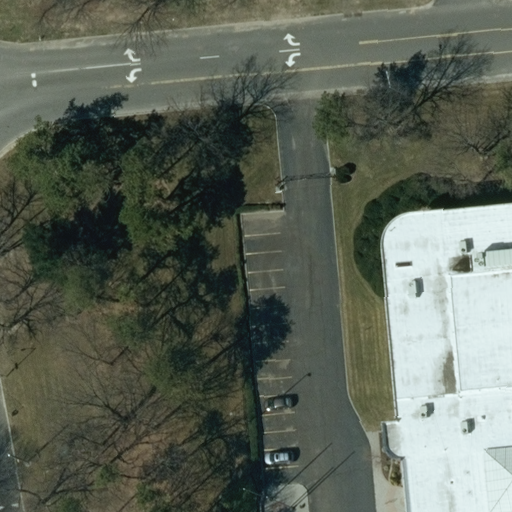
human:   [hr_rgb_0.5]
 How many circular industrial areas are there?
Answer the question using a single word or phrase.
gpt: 0

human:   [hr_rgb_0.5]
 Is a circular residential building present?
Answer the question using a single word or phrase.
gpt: no

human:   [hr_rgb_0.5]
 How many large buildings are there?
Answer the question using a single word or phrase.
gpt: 1

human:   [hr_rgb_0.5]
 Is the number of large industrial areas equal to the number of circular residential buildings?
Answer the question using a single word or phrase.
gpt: no

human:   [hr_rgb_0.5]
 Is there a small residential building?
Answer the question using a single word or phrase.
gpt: no

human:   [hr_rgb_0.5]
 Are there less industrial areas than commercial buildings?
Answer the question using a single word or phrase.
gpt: no

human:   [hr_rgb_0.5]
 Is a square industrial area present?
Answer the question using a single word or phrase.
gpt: no

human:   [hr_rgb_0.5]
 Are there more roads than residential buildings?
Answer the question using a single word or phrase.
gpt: yes

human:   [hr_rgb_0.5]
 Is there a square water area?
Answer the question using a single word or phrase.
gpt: no

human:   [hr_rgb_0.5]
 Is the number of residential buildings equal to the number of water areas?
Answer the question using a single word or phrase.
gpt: yes

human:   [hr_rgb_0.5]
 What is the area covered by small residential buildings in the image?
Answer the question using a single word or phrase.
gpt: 0m2

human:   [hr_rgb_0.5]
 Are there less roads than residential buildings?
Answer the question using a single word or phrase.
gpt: no

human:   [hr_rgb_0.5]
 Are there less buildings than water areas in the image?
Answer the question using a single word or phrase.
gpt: no

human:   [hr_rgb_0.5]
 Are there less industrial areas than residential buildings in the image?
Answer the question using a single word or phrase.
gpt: no

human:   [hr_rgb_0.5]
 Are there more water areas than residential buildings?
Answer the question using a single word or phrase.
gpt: no

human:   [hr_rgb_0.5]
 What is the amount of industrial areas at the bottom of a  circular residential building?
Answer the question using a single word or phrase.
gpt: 0

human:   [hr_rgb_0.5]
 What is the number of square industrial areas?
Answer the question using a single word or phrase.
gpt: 0

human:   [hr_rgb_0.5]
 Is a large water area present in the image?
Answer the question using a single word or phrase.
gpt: no

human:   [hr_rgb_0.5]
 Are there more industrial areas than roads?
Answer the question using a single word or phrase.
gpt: no

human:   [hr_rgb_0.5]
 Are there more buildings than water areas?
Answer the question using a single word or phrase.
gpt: yes

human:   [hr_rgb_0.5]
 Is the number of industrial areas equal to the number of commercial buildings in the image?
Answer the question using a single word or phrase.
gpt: yes

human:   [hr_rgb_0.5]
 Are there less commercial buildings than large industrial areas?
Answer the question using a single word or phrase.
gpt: no

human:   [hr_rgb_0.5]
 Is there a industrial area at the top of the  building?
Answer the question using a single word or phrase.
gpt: no

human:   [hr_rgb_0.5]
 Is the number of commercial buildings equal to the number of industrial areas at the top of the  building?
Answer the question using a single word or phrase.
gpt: no

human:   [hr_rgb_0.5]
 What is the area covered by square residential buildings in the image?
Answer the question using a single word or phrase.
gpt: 0m2

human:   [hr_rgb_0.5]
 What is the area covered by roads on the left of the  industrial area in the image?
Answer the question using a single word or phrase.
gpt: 0m2

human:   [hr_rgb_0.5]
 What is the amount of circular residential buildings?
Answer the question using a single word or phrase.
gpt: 0

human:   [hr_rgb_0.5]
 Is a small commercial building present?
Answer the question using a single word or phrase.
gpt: no

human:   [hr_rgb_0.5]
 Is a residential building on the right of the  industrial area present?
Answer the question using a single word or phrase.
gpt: no

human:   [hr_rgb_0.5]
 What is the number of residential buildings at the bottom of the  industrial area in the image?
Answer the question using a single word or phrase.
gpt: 0

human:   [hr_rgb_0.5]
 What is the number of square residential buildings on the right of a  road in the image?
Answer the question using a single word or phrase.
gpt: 0

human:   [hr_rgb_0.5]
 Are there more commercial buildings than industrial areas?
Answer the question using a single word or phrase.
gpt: no

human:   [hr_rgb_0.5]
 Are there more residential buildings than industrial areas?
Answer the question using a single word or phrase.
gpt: no

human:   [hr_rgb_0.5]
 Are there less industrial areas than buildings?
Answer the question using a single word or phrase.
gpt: no

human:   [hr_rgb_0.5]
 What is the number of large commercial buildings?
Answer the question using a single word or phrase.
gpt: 1

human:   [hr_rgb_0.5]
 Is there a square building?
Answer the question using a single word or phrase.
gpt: no